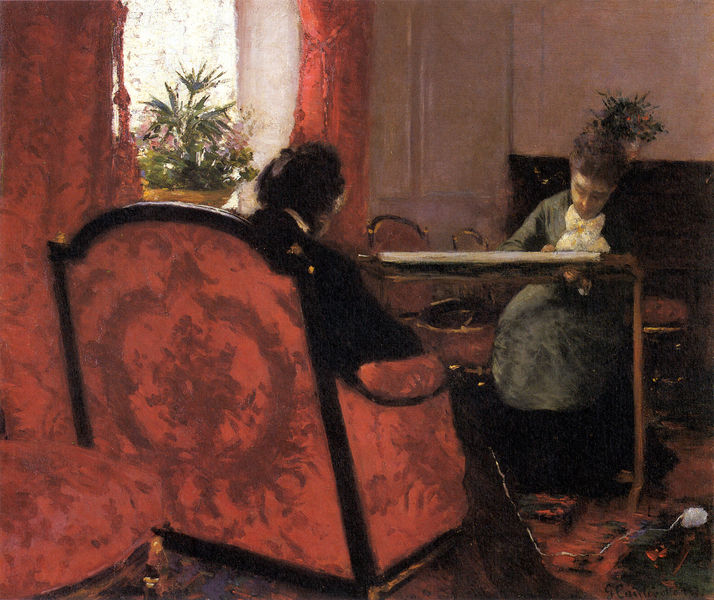
Titel: Portraits
Künstler: Gustave Caillebotte
Standort: New York (New York)
Institution: Collection Simone and Alan Hartman
Schlagwörter: blau, blätter, dunkel, gemälde, hand, mann, weiß, frauen, grün, menschen, sitzen, blume, blumen, braun, fenster, frau, frisur, grau, haar, holz, kleid, kleider, licht, raum, renoir, rücken, schwarz, stuhl, stühle, tisch, zimmer, blick, dame, haus, rot, gespräch, malerei, muster, ornament, rock, schleife, teppich, alt, bart, regal, wand, alte, gesicht, kragen, samt, schale, spitze, bild, hände, möbel, tischbein, vorhang, boden, gold, haare, interieur, sessel, paar, blatt, pflanze, pflanzen, kontrast, vase, schürze, dutt, rückenansicht, ruhe, sofa, wohnzimmer, lehne, sitz, sitze, arbeiten, hocker, schemel, figuren, red, gardine, gardinen, polster, tapete, vorhänge, wohnung, handarbeit, nähen, stricken, wolle, monet, dunkelrot, klavier, lesen, piano, manet, teppichboden, stube, kordel, lichteinfall, quaste, sticken, hochsteckfrisur, rüschen, knie, rückenfigur, pult, musterung, ehepaar, topfpflanze, maserung, schreiben, hilfe, knieen, drappage, gegenüber, garn, bequem, purpur, victorian, two people, komplementärkontrast, schreibend, sofas, panel, wollknäuel, wollknäul, häkeln, blumenschale, dunkeö, diktat, koppf, aufwickeln, hausrbeit, sekräterin, stickend, topff, ppolster, dominierend